Question: i have a column group in matrix report i want to change the background color of column on every value Change
Please Suggest very Helpfull
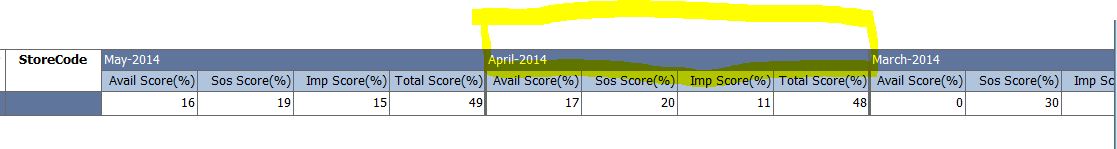
Answer: You have to use expression like this it show alternative color in columns
'''
=IIF((ColNumber(nothing) MOD 2)=1,"Gainsboro","Transparent")
'''
Please also see the below link as well it will help you
<URL>